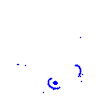
Particle: kaon